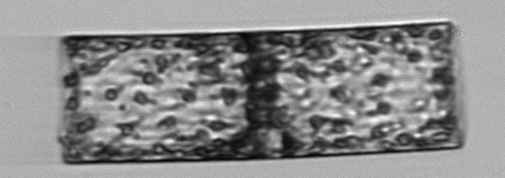
Label: Guinardia_flaccida